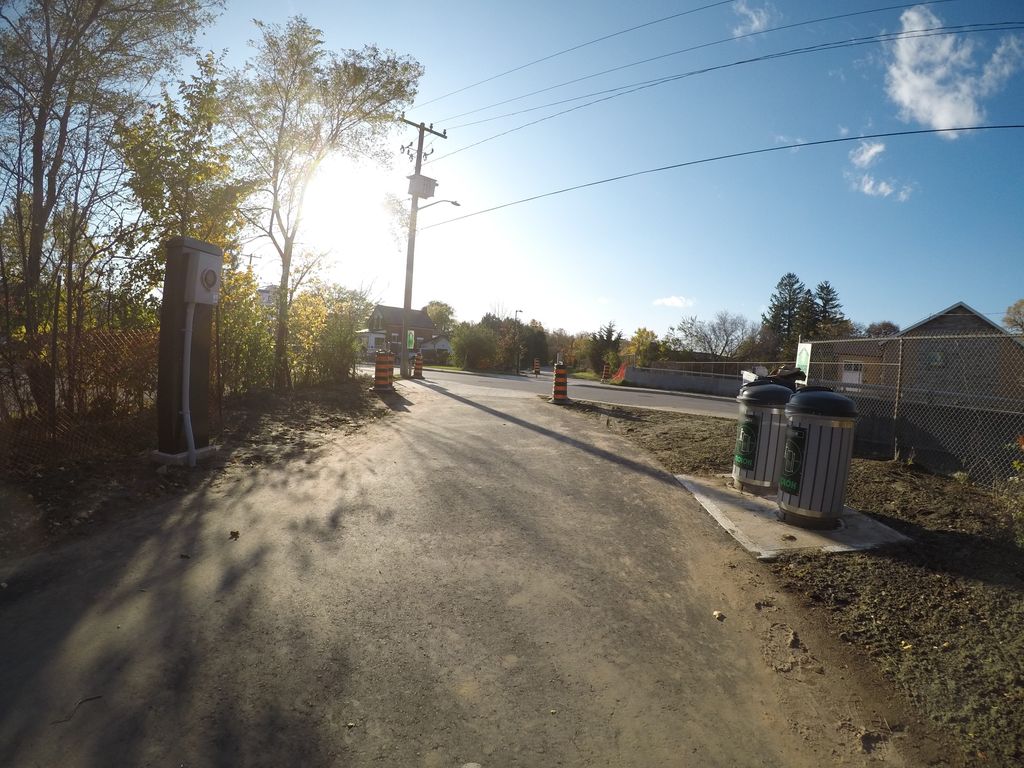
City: kitchener-waterloo